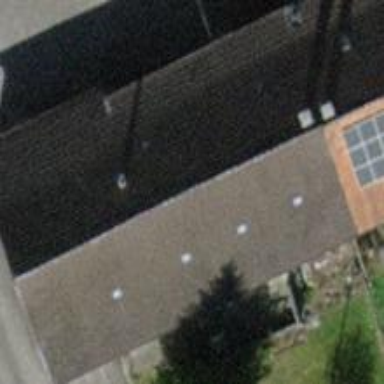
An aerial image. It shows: Gabled roof house.